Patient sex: M
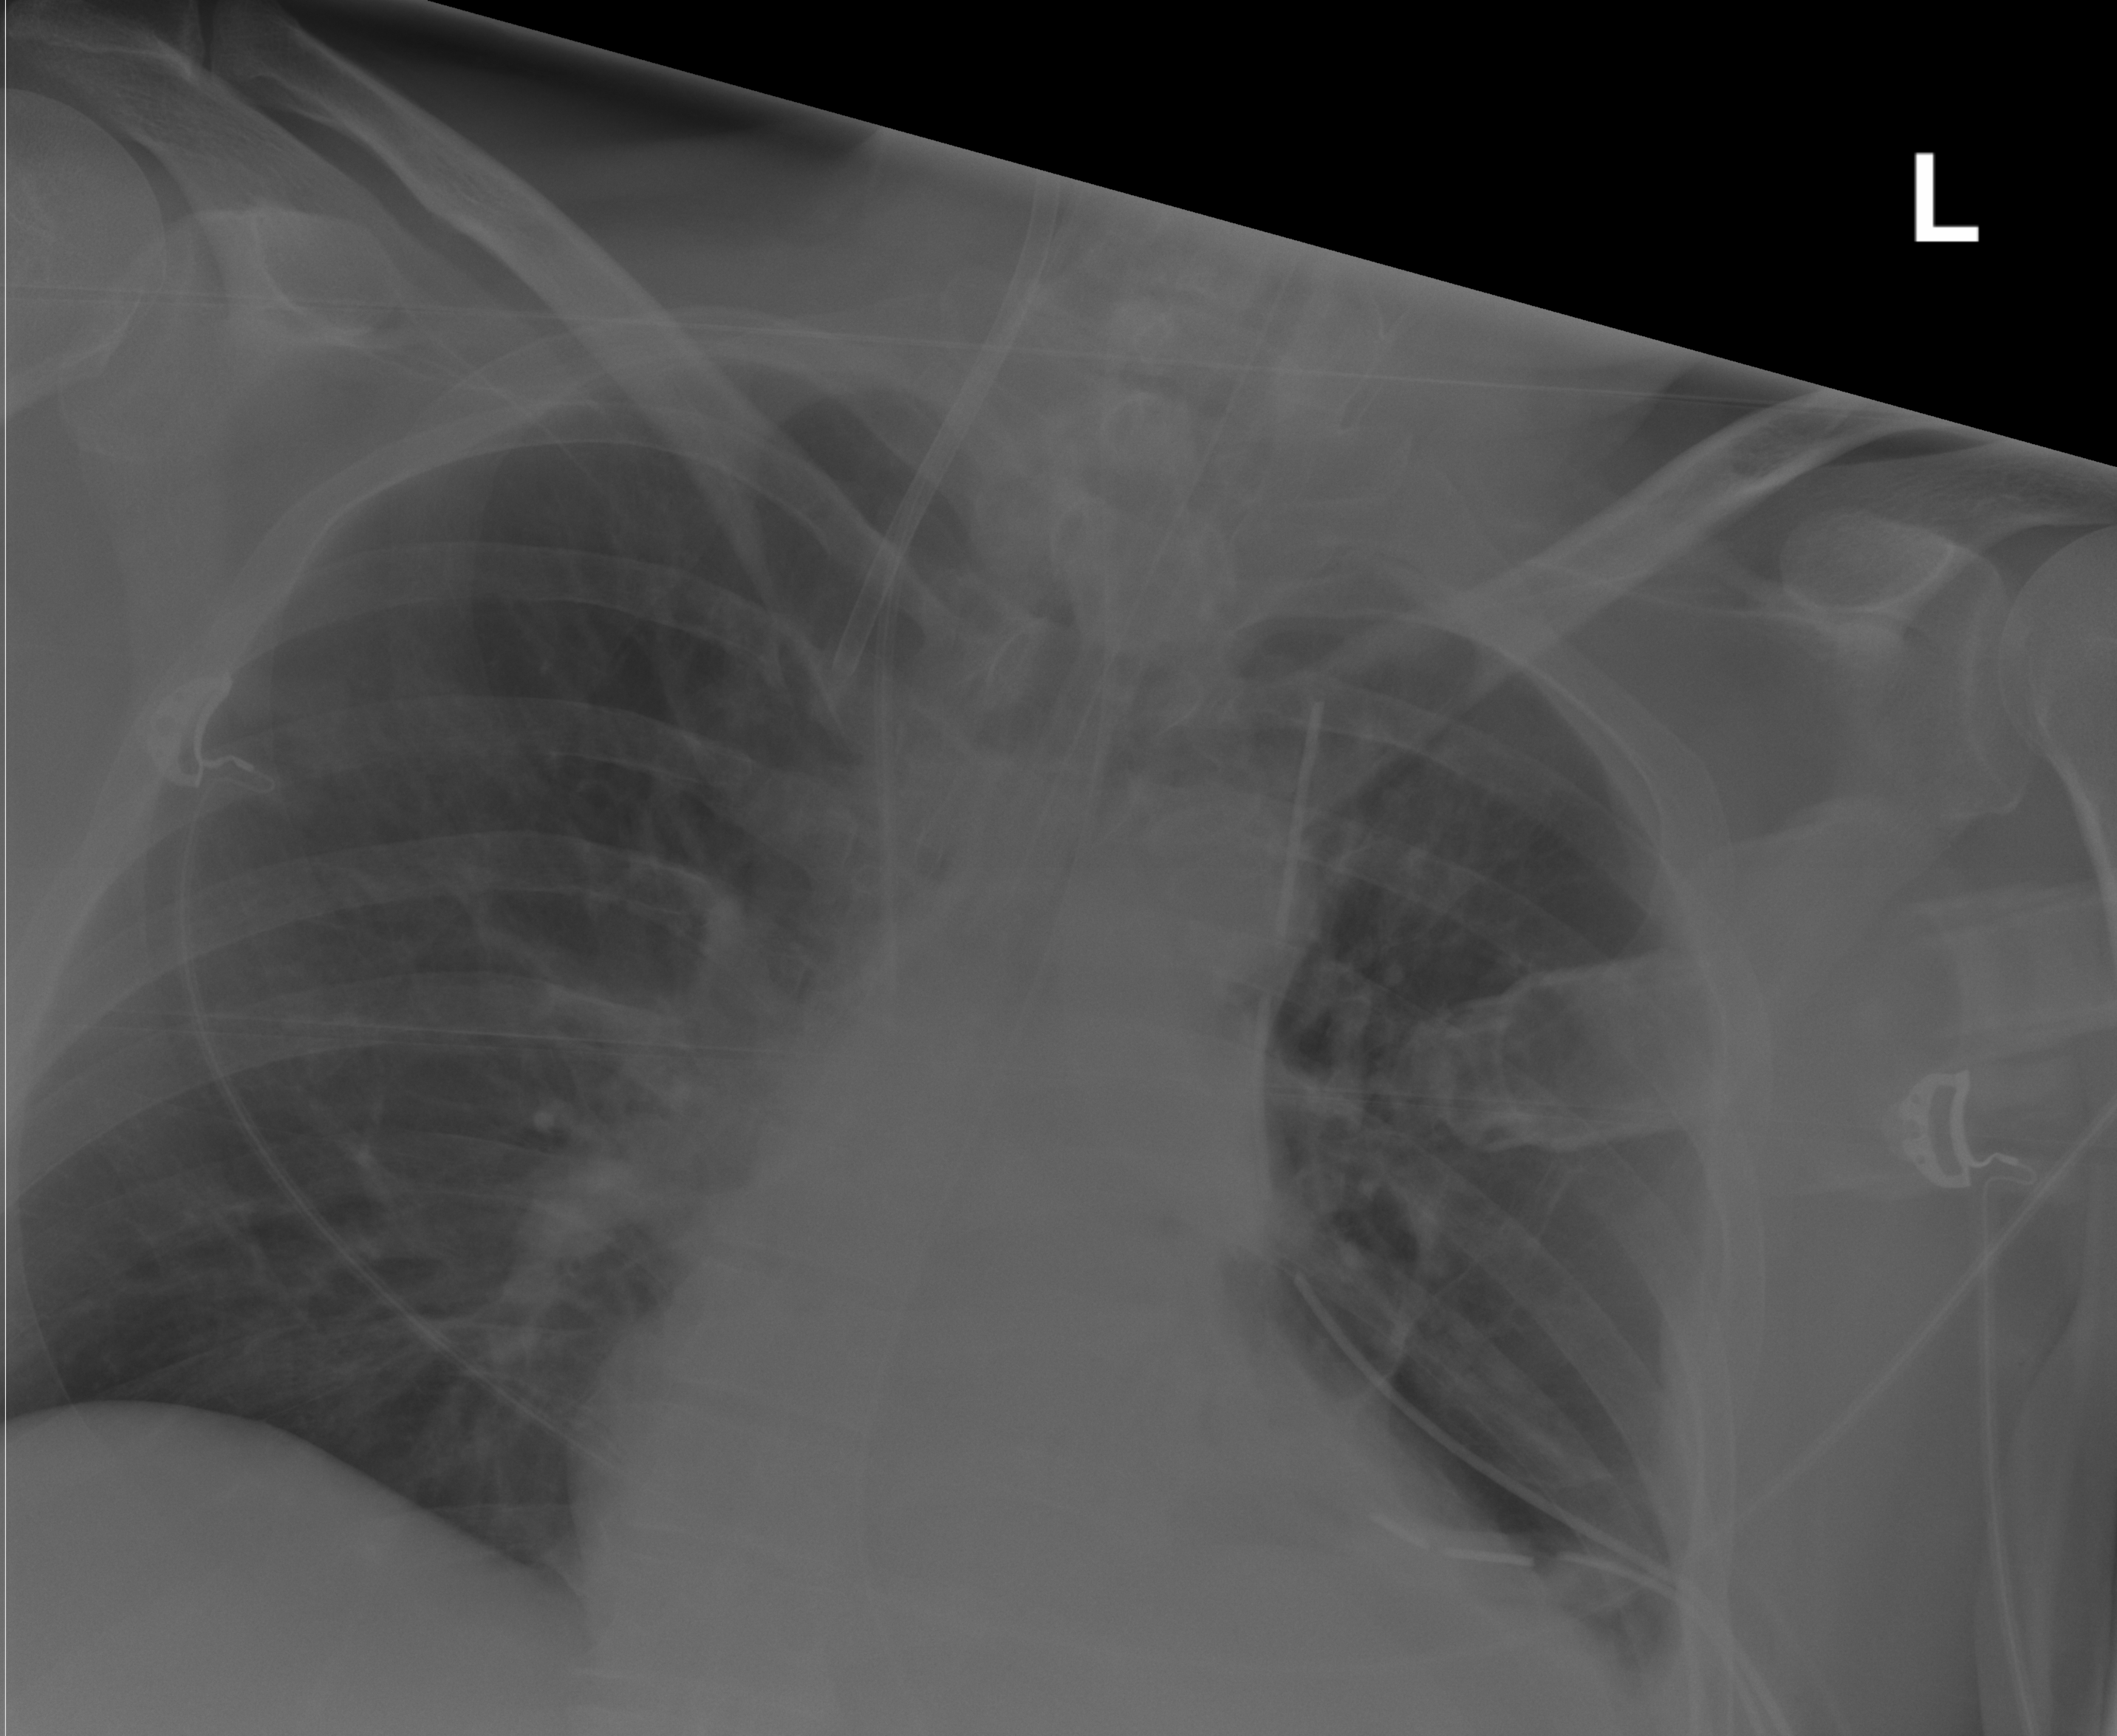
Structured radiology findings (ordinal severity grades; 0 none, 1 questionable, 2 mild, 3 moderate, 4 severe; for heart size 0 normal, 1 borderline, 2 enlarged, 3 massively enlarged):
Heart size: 2
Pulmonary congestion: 0
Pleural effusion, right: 0
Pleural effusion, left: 1
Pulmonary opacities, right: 0
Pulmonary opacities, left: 0
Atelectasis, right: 0
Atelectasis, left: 2